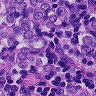
Metastatic tissue present: yes